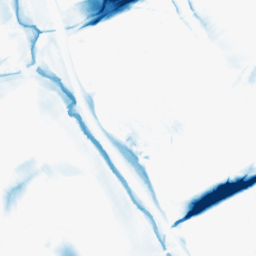
Category: morphological
Decomposition family: morphological_diamond
Decomposition parameters: operation: closing
radius: 20
Upsampling method: quartic
Upsampling parameters: scale: 2
Upsampling scale: 2